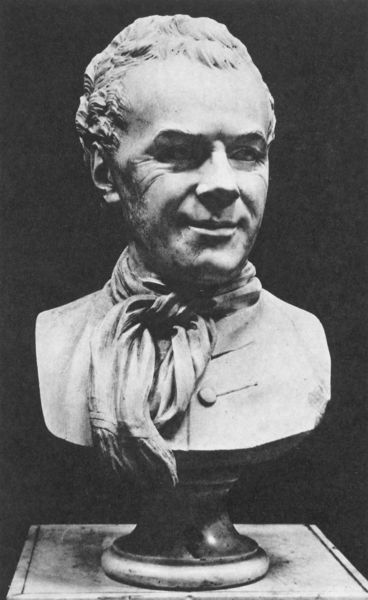
Titel: Porträt des Falconet
Künstler: Marie-Anne Collot
Institution: Leningrad, Staatliche Ermitage
Schlagwörter: fuß, kopf, mann, weiß, mund, nase, ohr, schwarz, stirn, schal, jacke, augen, falten, gesicht, knoten, schale, sockel, stein, haare, mantel, augenbrauen, kinn, knopf, lippen, locken, schultern, skulptur, statue, lächeln, büste, halstuch, metall, podest, foto, fotografie, lachen, künstler, wagner, schwarzweiß, uniform, lustig, halbglatze, grinsen, gelehrter, joppe, mondän, burschenschaft, kopr, vrgnügt